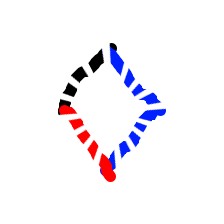
Shape: rhombus